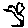
Label: bird